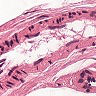
Metastatic tissue present: no